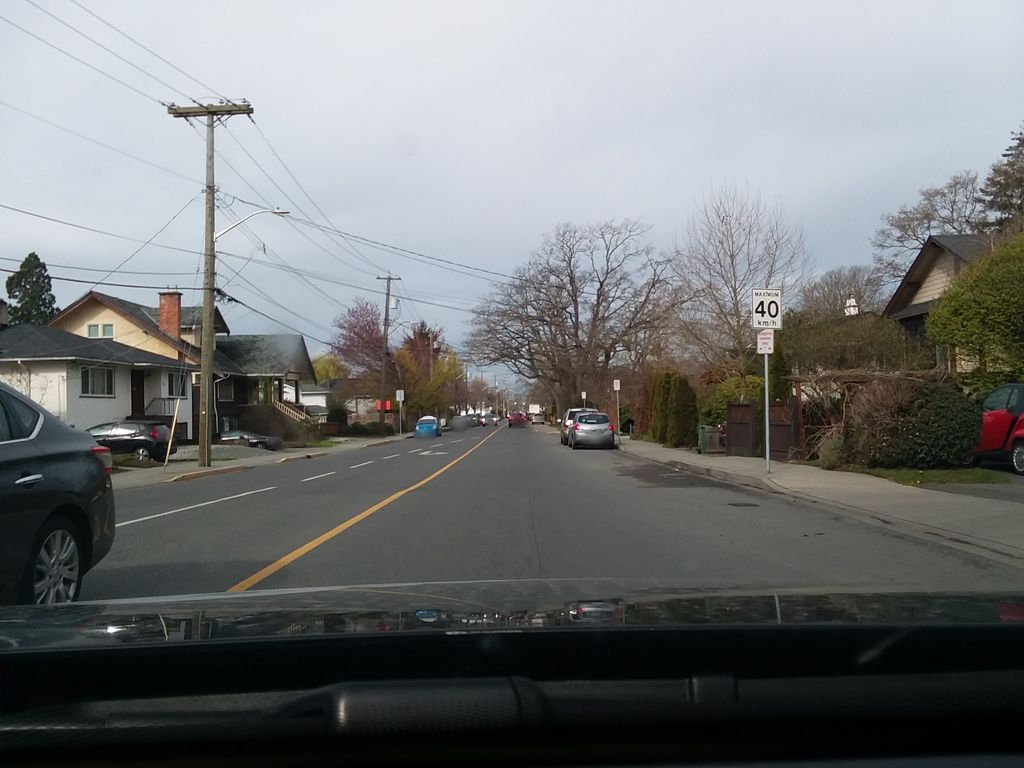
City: victoria